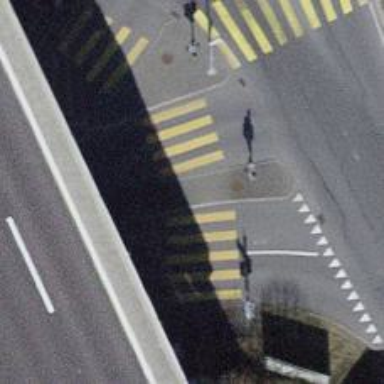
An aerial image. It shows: Traffic calming island.